Interaction volume radius: 5 \u00c5
Interaction volume height: 10 \u00c5
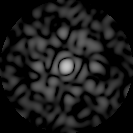
Disorder parameter: 0.8717